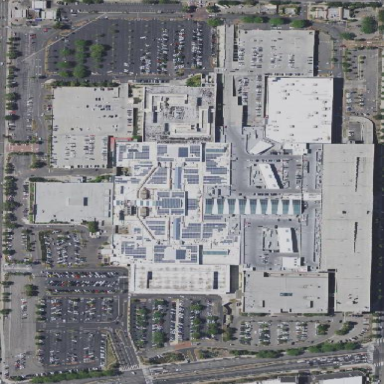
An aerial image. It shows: Mall in area designated for retail.